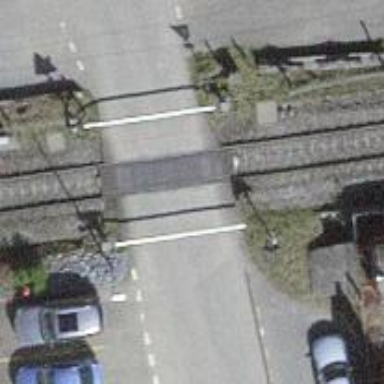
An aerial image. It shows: Level crossing along the railway.